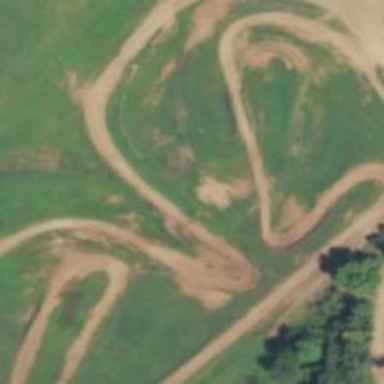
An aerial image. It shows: Dirt raceway for motocross sports.